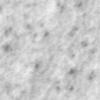
Label: no_change